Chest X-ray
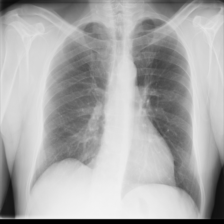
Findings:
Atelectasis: negative
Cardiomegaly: negative
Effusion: negative
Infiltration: negative
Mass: negative
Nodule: negative
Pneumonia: negative
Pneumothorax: negative
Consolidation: negative
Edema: negative
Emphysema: negative
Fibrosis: negative
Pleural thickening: negative
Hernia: negative